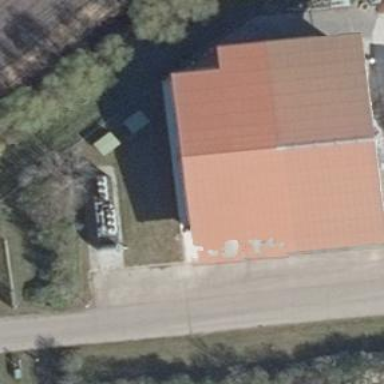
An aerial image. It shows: Part of building.